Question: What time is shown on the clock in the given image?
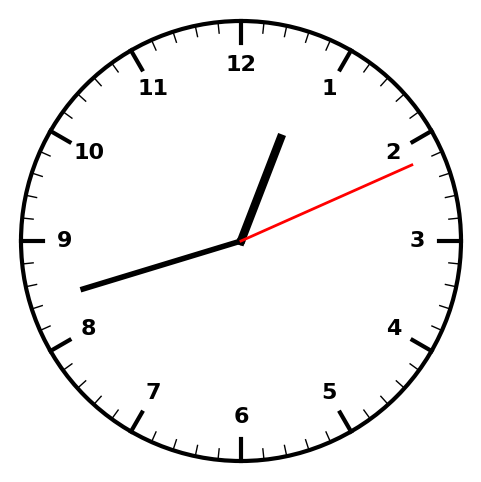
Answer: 12:42:11